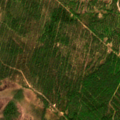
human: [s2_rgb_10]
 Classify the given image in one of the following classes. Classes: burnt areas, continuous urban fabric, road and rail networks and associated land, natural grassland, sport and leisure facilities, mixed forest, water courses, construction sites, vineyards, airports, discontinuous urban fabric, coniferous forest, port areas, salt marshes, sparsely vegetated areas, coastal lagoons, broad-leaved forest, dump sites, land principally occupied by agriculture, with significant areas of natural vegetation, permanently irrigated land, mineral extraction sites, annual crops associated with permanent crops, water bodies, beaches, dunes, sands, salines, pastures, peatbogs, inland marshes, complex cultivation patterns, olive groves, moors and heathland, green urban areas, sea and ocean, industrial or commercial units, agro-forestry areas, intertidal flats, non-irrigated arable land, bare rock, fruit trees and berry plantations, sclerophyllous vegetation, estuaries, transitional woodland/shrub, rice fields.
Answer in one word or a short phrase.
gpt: coniferous forest, mixed forest, transitional woodland/shrub, peatbogs